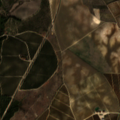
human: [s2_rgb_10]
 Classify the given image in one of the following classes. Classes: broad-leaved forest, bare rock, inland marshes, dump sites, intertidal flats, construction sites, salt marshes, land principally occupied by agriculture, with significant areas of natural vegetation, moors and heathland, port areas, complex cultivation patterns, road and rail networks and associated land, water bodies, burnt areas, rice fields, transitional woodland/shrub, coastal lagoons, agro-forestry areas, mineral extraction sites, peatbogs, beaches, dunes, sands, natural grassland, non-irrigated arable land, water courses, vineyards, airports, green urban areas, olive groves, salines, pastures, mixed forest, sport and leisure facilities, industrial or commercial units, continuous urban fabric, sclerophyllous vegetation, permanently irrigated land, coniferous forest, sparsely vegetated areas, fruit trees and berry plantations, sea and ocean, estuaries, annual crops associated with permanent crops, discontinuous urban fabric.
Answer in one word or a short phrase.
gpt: vineyards, olive groves, complex cultivation patterns, broad-leaved forest, natural grassland, transitional woodland/shrub